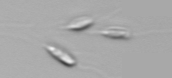
Label: Dinobryon